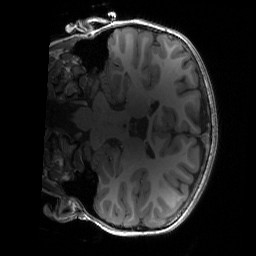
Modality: T1w
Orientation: coronal
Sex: male
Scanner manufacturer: siemens
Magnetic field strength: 3 T
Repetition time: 1.9 s
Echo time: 0.00243 s